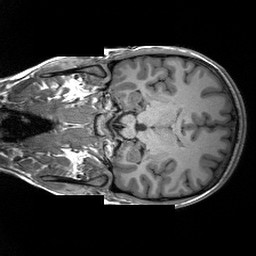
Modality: T1w
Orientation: coronal
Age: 23
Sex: female
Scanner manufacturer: siemens
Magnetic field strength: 3 T
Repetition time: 2.3 s
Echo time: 0.00233 s